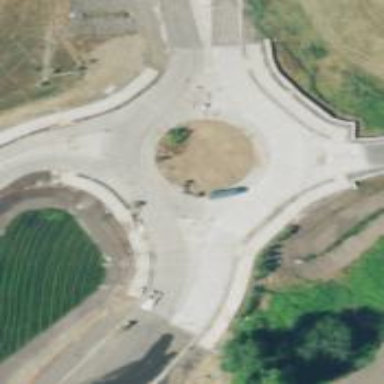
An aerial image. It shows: Crossing on the cycleway.